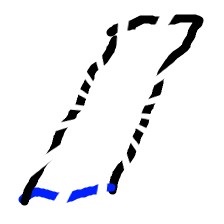
Shape: parallelogram